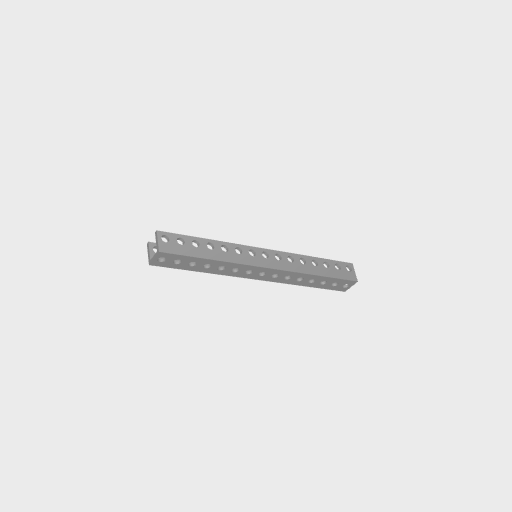
Part: UBeam15H